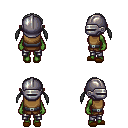
a pixel art fantasy rpg character, female body template, orc, green skin, leather chest armor, metal pants, white twin-tailed hairstyle, metal helm, brown slippers, four views (front, back, left, right), 2x2 character sprite sheet, small pixel art, hard edges, no anti-aliasing